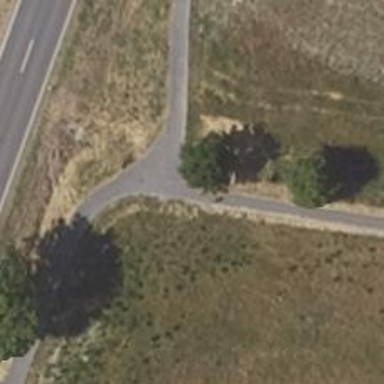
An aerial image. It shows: Asphalt path.